Field crop: maize
Growth stage: 1
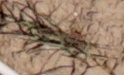
Species: lolium